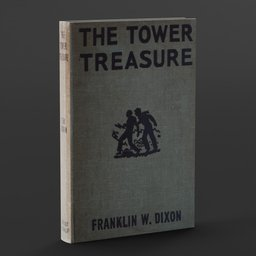
Label: tools